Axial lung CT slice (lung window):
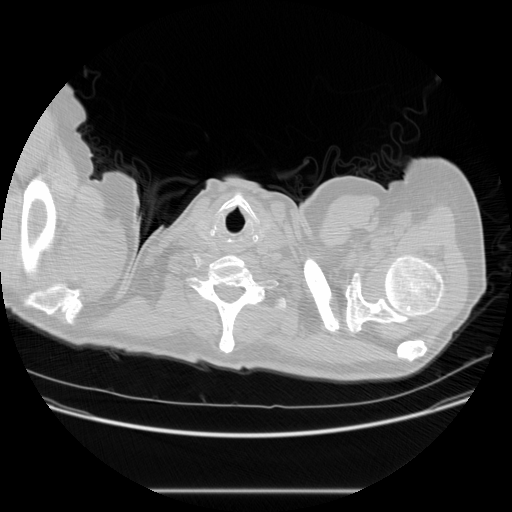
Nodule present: no